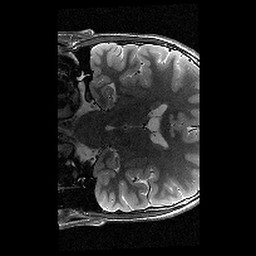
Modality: T2w
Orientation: coronal
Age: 13
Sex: male
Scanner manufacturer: siemens
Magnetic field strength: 3 T
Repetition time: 8.46 s
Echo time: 0.067 s